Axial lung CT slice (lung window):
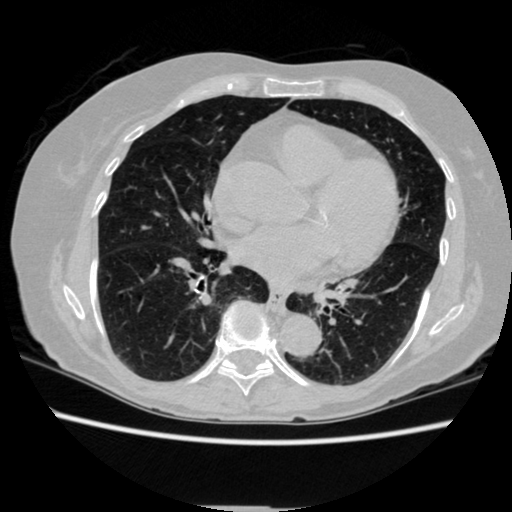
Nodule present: no